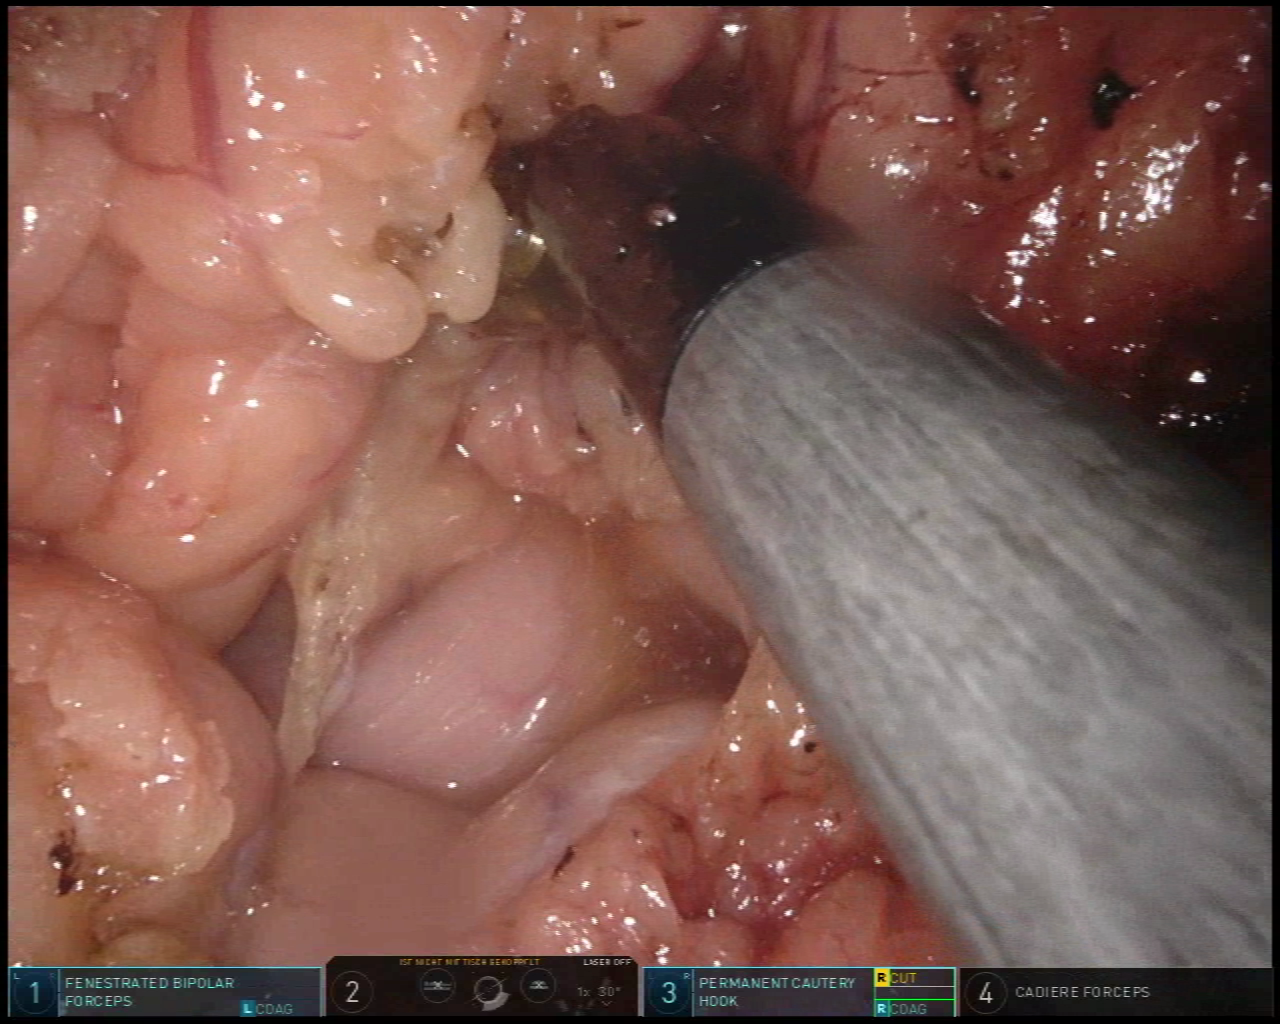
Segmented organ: stomach
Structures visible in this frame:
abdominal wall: no
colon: no
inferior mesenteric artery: no
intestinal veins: no
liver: no
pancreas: no
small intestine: no
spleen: no
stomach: yes
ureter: no
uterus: no
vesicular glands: no